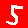
Digit: 5